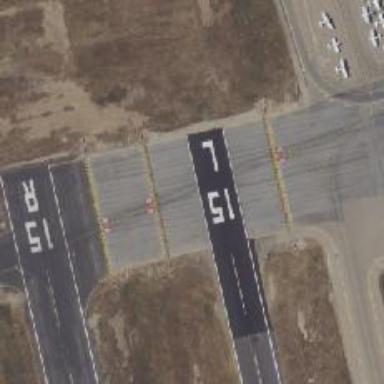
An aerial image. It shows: Image of taxiway at airport.